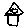
Label: house